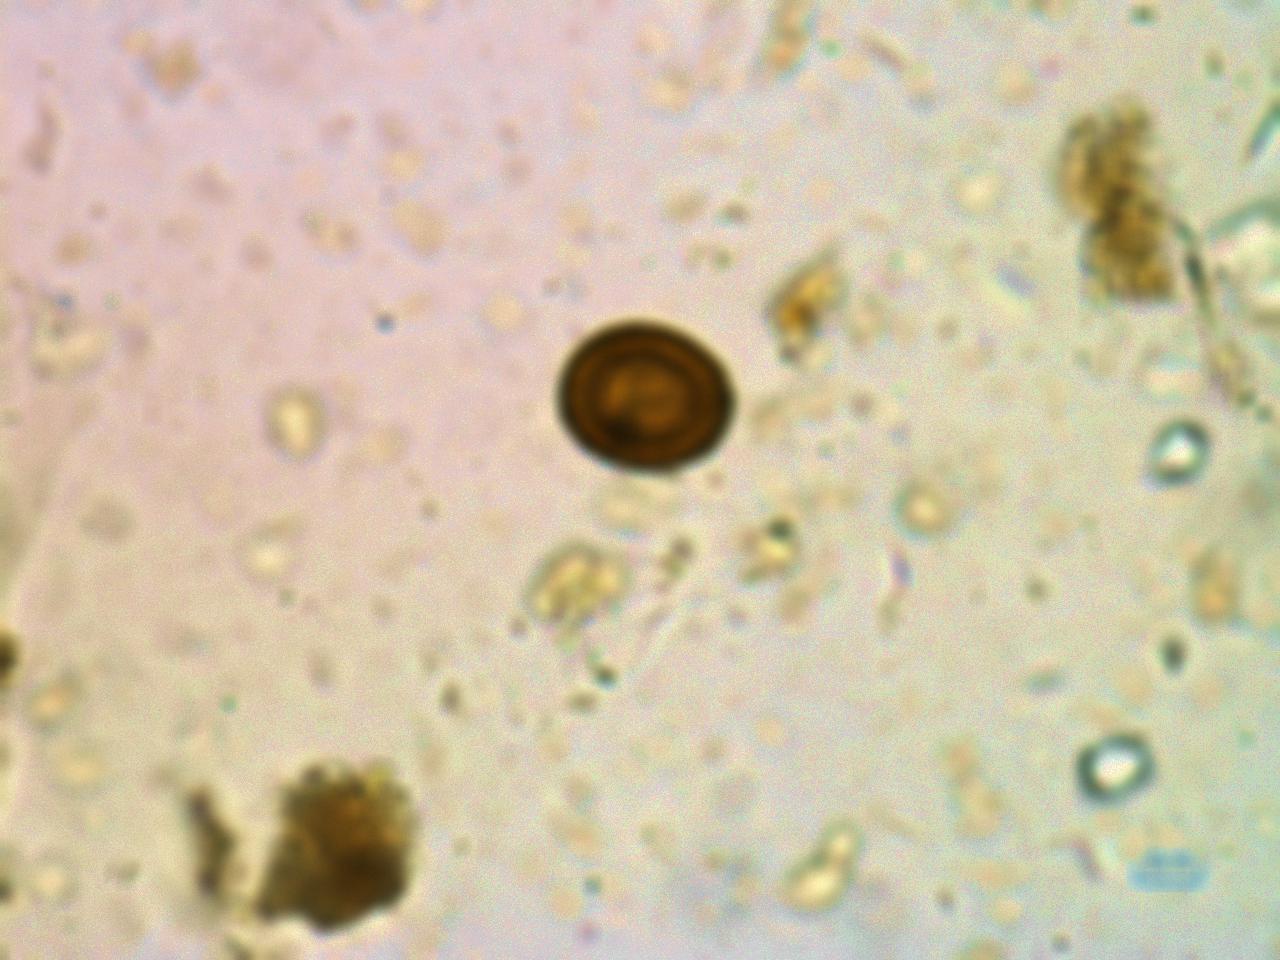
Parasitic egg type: Taenia spp. egg